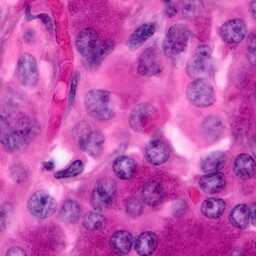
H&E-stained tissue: Pancreatic